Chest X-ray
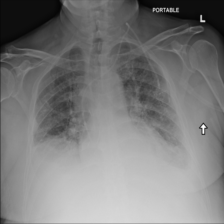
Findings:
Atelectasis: negative
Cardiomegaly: negative
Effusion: positive
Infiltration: positive
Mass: negative
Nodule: negative
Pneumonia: negative
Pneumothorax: negative
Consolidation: negative
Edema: positive
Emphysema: negative
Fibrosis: negative
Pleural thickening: negative
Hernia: negative